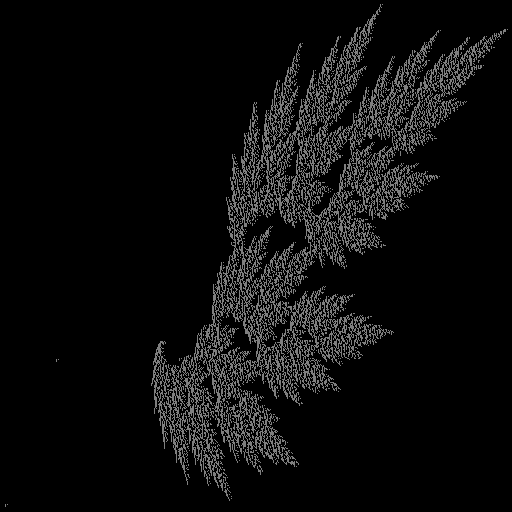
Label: cedarleaf